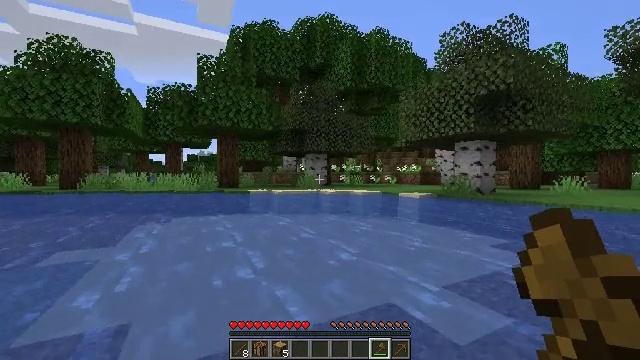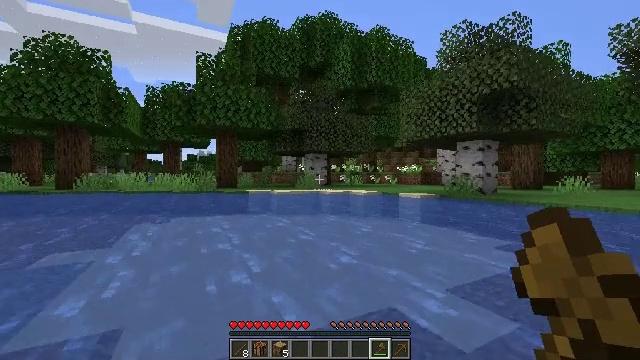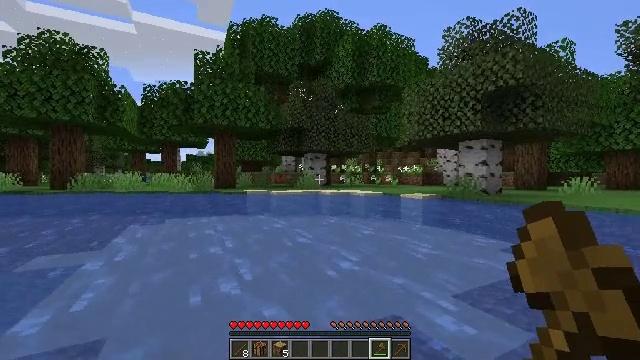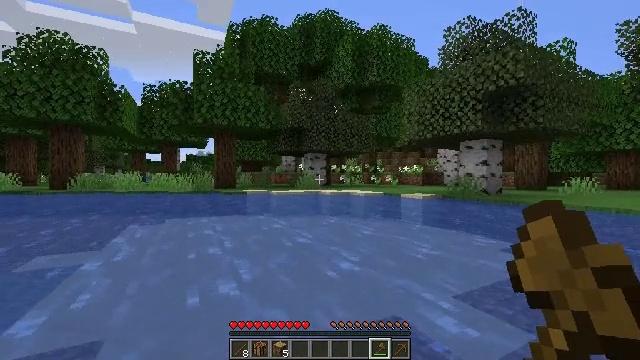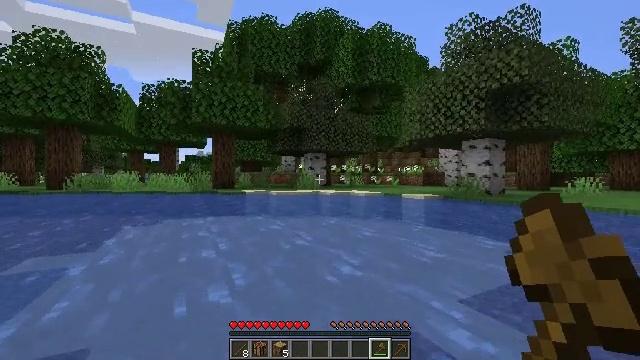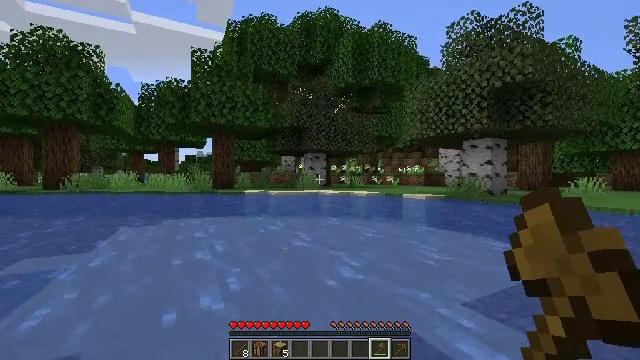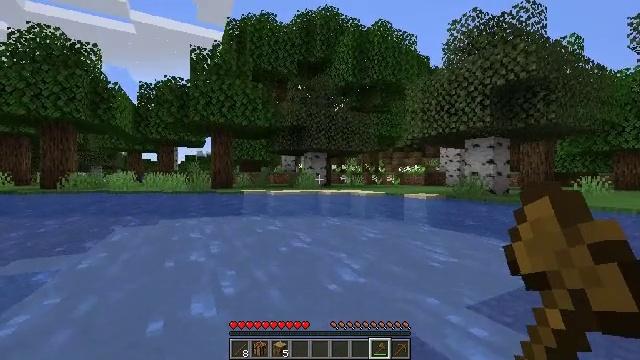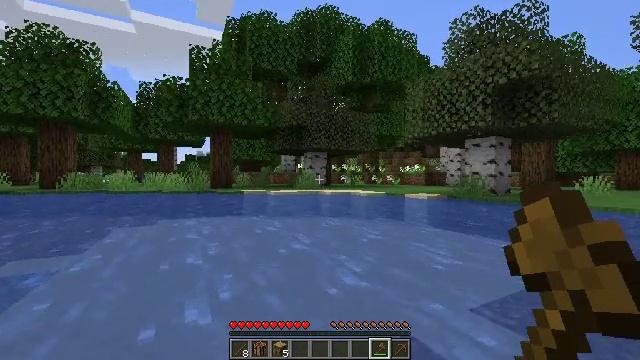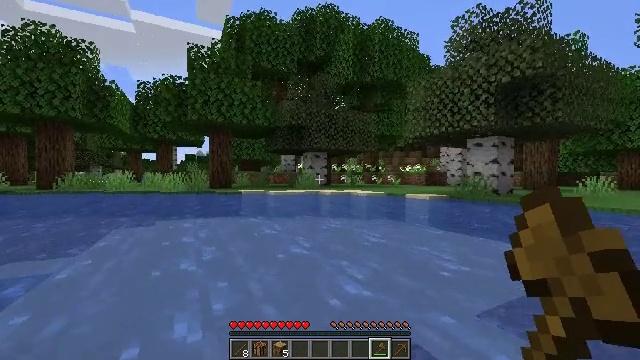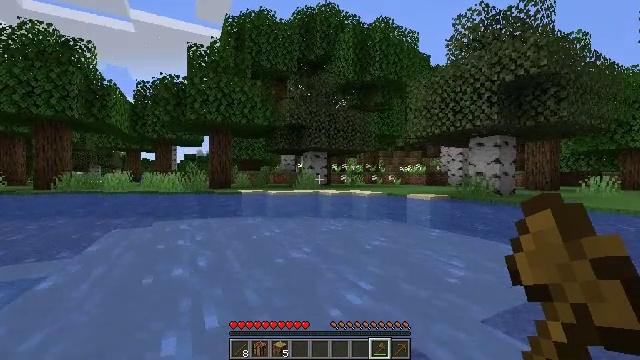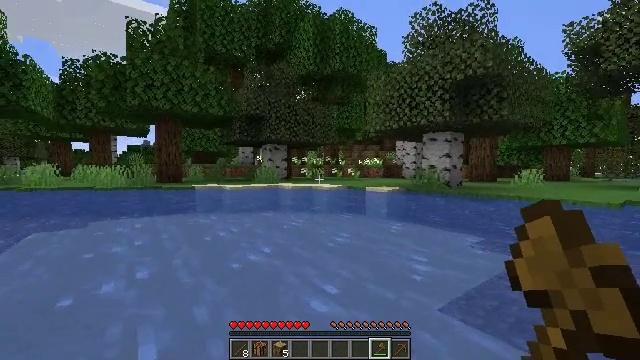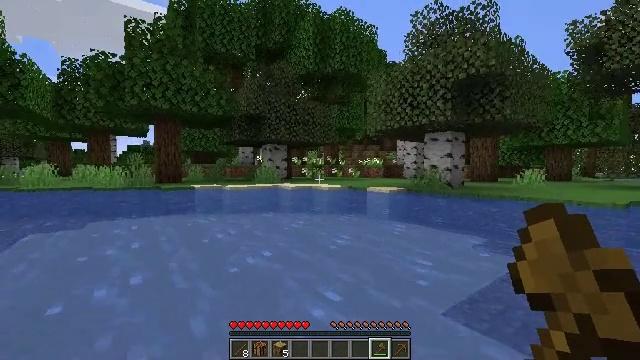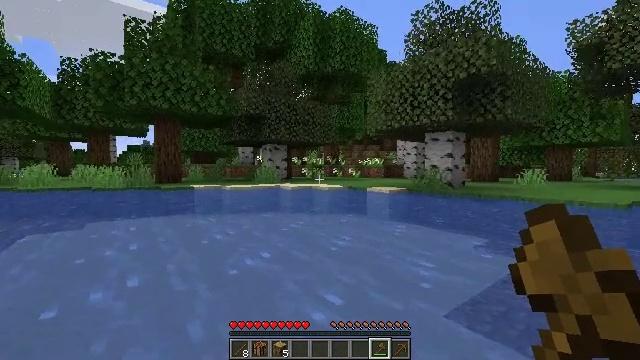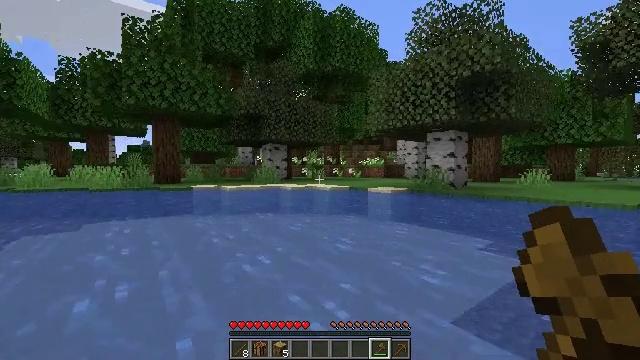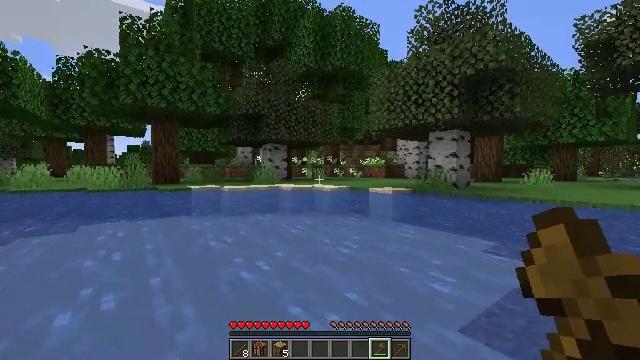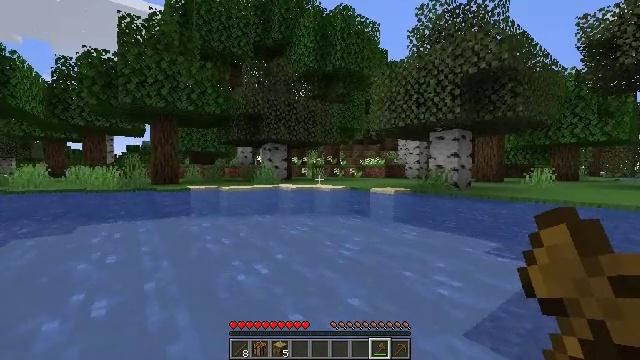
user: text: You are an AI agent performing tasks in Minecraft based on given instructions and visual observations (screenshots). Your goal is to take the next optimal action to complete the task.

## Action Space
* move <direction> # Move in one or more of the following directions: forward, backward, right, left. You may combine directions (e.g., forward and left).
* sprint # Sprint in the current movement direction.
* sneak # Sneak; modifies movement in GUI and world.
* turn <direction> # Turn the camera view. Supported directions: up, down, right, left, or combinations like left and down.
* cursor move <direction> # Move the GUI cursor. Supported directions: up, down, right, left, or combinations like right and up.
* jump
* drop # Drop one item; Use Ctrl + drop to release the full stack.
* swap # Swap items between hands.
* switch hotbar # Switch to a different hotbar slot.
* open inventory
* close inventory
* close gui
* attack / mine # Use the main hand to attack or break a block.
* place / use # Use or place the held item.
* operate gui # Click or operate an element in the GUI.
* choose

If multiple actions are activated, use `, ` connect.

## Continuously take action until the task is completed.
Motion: motion action
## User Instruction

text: Harvest a lily of the valley to use for decoration or dye.
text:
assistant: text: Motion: move forward
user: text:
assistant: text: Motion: move forward
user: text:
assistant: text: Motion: move forward
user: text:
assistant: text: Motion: move forward
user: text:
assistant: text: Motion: move forward
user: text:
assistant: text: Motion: move forward
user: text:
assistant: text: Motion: move forward
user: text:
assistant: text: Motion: move forward
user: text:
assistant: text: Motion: move forward
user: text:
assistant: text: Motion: move forward, turn right and down
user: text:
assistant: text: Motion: move forward
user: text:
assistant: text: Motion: move forward
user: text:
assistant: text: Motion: move forward
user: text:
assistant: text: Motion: move forward
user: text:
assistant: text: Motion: move forward
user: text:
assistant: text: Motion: move forward
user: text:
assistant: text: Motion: move forward
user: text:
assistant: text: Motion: move forward
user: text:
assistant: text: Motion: move forward
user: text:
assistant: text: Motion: move forward
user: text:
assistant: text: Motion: move forward
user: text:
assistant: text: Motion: move forward
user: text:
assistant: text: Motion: move forward
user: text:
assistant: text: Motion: move forward, turn left and down
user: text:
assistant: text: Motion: move forward
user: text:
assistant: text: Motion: move forward
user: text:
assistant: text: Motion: move forward
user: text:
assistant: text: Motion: move forward
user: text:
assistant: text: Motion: move forward
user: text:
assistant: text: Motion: move forward